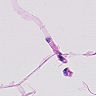
Metastatic tissue present: no